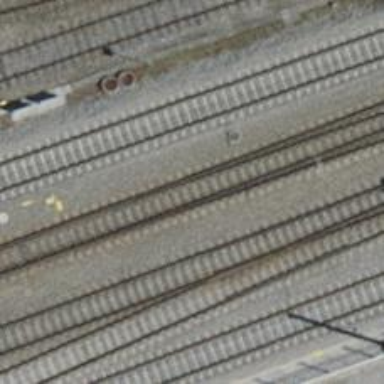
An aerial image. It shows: Railway switch.